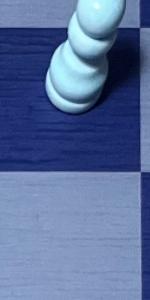
Label: Empty